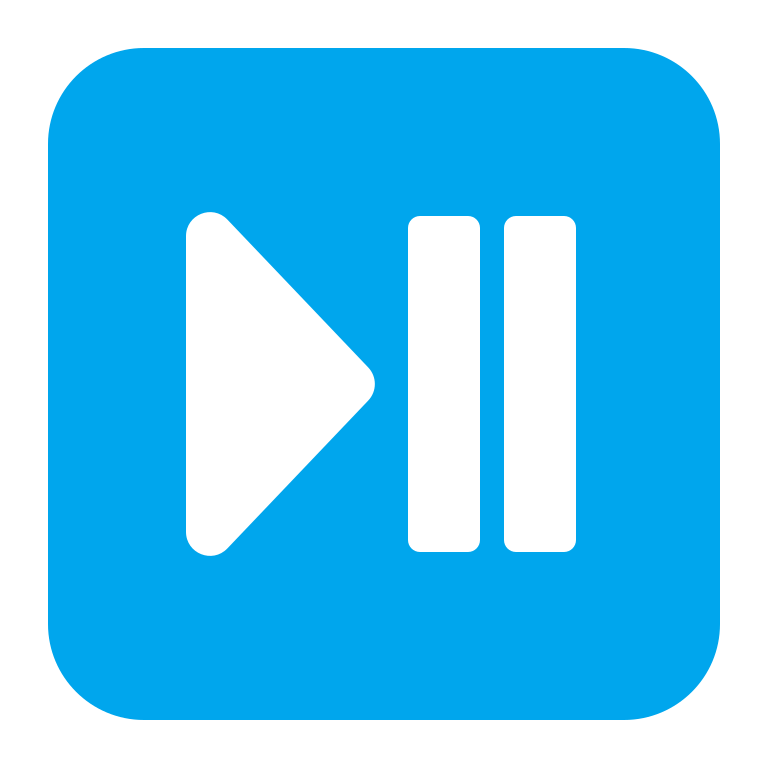
play or pause button flat